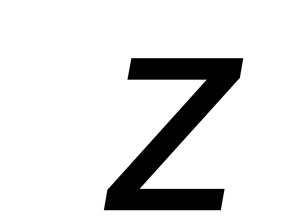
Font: Roboto-Italic_Italic